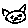
Label: cat